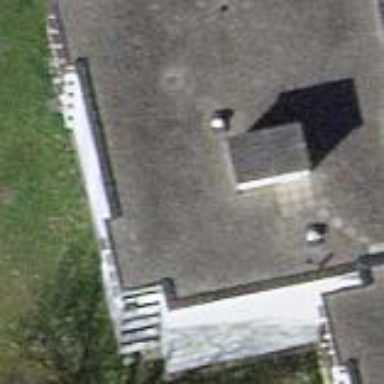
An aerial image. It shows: Building with flat roof.